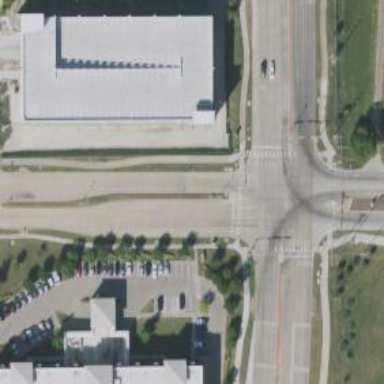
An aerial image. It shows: Tertiary road with separate sidewalks.